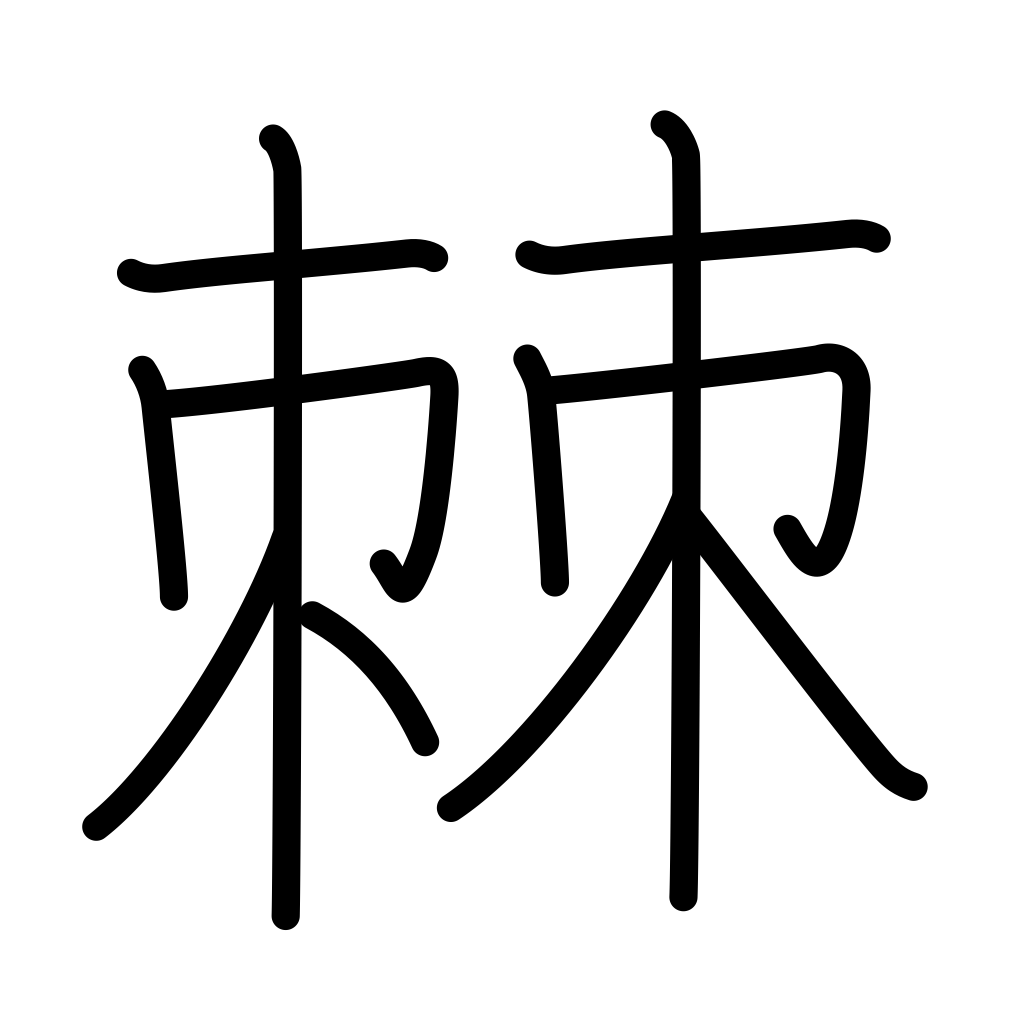
Meaning: thorn, splinter, spine, biting words, briers